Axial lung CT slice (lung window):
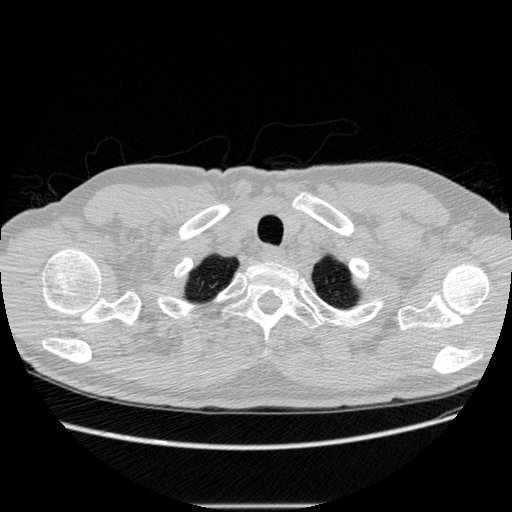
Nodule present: no